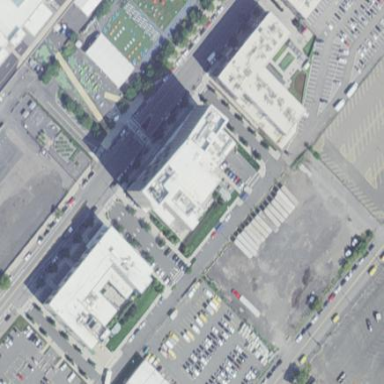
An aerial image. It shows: Hotel building.